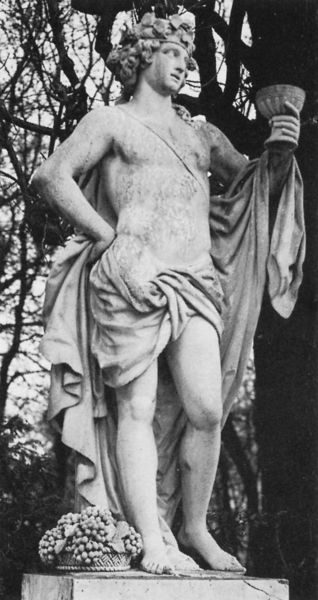
Titel: Bacchus
Künstler: Charles Le Brun
Standort: Versailles, Schlossgarten (EU - F)
Schlagwörter: baum, mann, nackt, schatten, umhang, äste, finger, marmor, schwarz, obst, arm, falten, sockel, stein, figur, kelch, mantel, krone, statue, trauben, bein, korb, fotografie, antike, lendentuch, fuss, jüngling, weintrauben, bacchus, reben, trunk, weingott